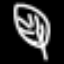
Label: leaf